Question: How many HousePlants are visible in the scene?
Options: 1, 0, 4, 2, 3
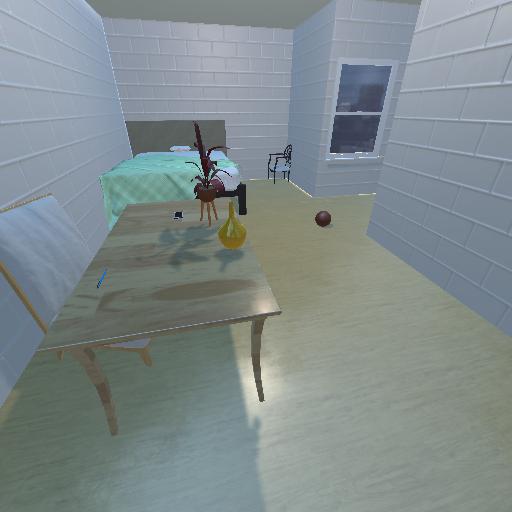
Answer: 1